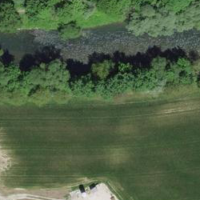
EUNIS habitat code: 24
Species observed at this site:
Primula veris